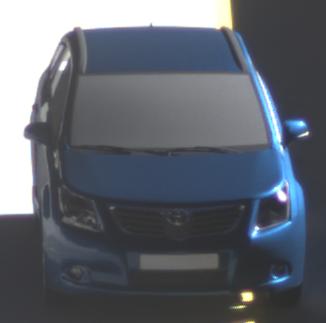
Make: Toyota
Model: Avensis 1.6
Detailed model: Avensis (T27) Notch Back
Model produced from: 2009/01
Model produced until: 2010/08
Doors: 4
Color: blue
Road condition: dry road
Daytime: midday
Contrast: high contrast